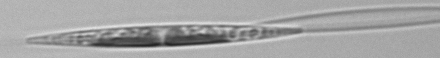
Label: Pseudo-nitzschia